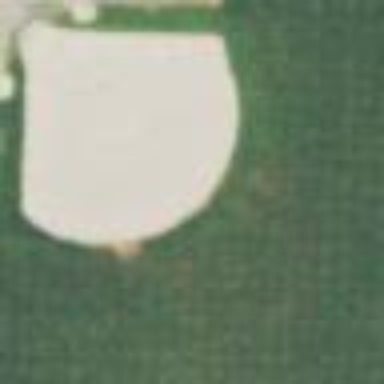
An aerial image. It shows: Baseball pitch for leisure and sports activities.